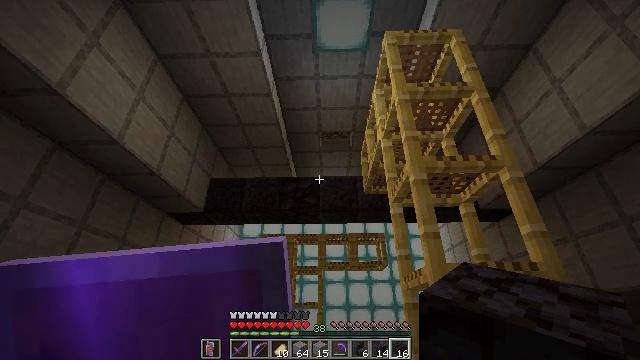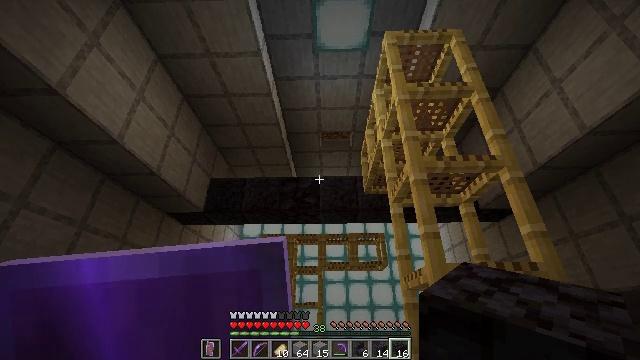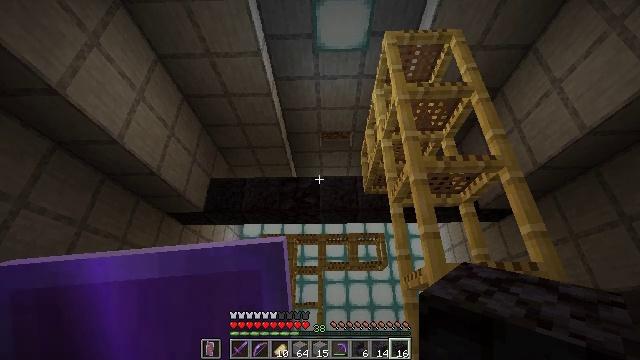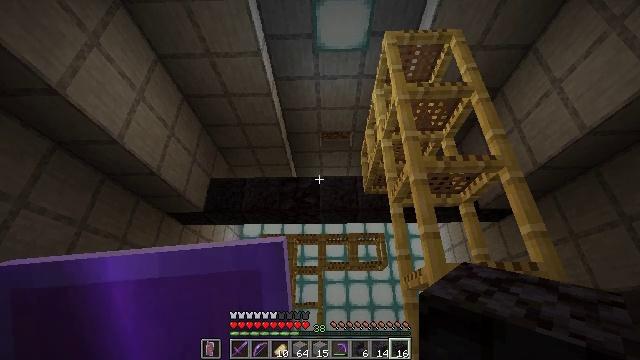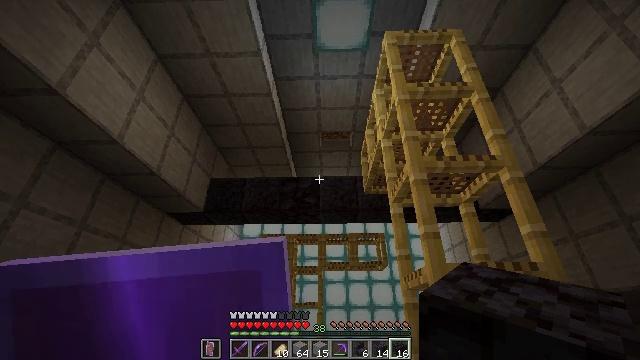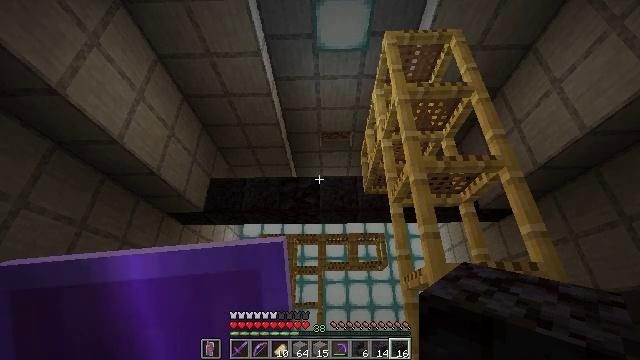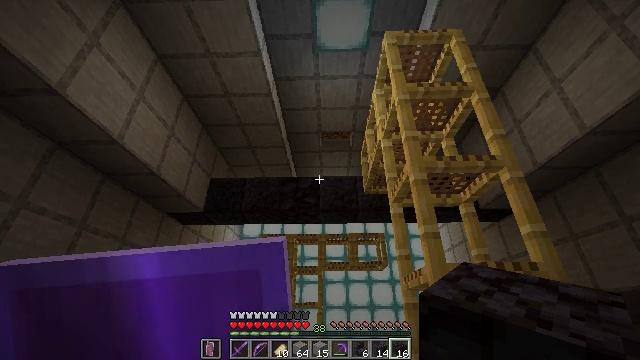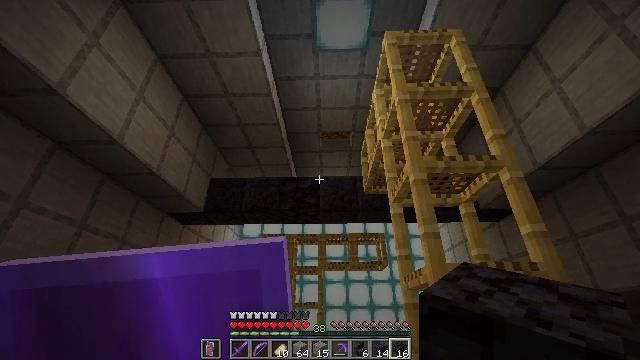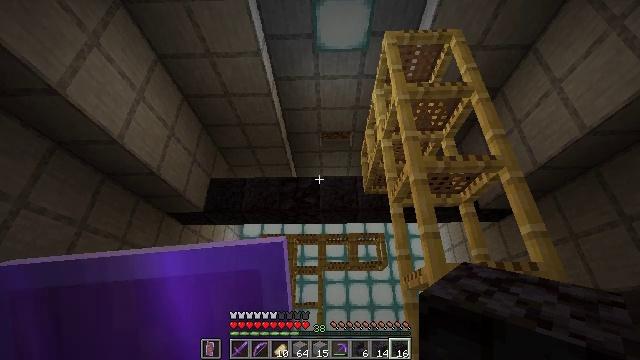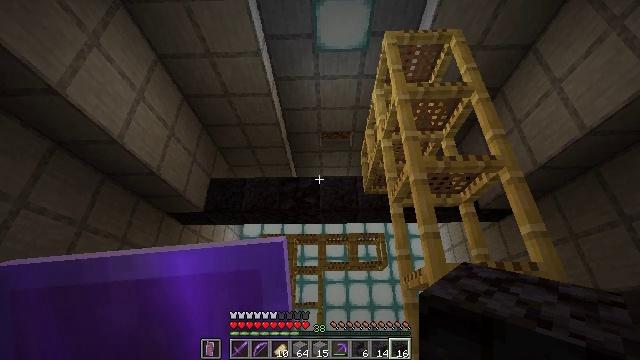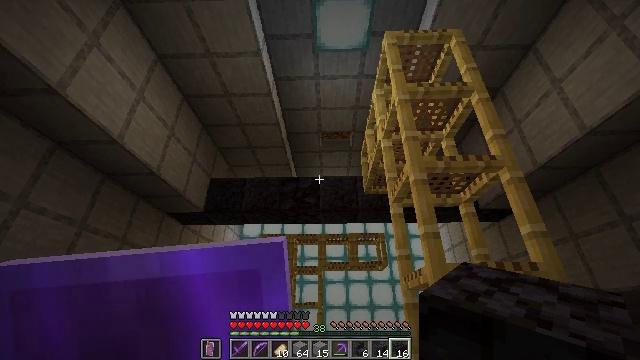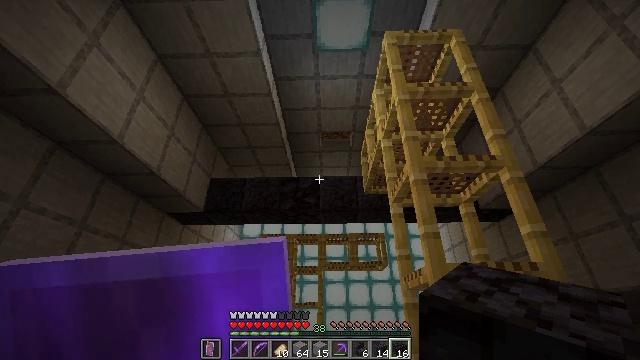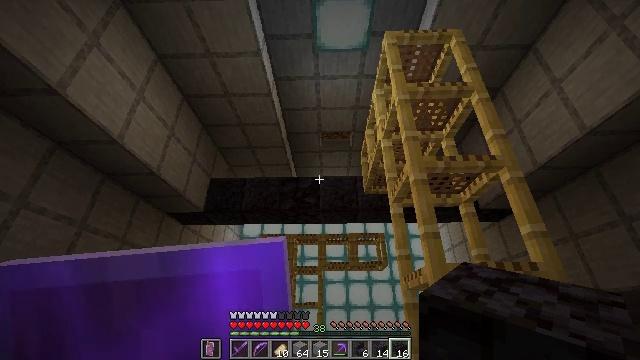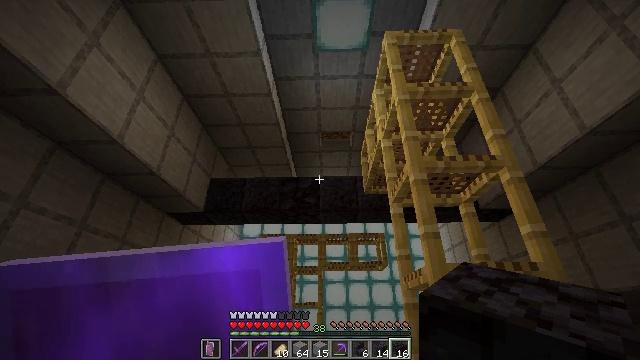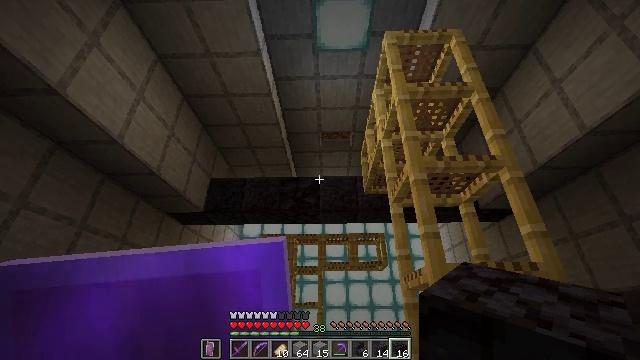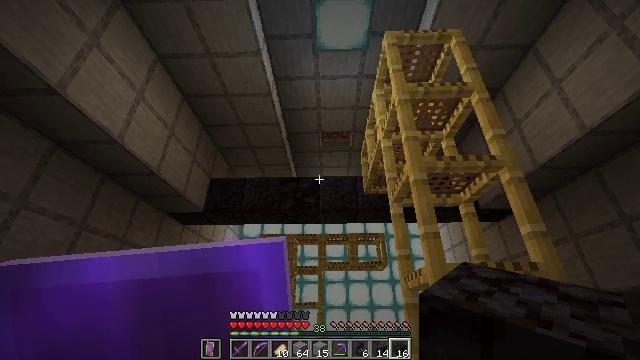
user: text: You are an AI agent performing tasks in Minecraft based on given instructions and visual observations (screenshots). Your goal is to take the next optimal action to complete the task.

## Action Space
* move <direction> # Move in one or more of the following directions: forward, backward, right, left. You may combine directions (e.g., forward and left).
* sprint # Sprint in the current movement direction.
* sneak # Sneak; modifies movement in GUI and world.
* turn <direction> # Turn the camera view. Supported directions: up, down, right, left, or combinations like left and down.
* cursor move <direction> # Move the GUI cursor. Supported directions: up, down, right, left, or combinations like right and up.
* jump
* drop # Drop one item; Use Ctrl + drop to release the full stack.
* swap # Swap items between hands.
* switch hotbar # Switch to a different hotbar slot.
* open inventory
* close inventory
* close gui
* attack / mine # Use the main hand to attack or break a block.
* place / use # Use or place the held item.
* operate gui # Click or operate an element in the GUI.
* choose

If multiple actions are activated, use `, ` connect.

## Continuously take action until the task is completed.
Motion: motion action
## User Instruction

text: Gather polished blackstone for building.
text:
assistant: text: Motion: no_op
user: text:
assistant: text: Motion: no_op
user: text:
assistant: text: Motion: no_op
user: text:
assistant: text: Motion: no_op
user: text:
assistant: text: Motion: no_op
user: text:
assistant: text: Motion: no_op
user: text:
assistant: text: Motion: no_op
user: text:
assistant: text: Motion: no_op
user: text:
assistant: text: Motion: no_op
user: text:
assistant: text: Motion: no_op
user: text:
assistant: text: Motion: no_op
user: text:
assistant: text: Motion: no_op
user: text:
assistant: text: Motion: no_op
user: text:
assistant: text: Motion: no_op
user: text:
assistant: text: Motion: no_op
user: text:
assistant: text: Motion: no_op
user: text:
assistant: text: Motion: no_op
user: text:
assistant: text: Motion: no_op
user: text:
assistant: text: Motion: no_op
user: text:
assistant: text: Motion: no_op
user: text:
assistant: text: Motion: no_op
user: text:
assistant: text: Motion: no_op
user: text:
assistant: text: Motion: no_op
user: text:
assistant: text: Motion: no_op
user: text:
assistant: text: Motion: no_op
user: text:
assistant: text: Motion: no_op
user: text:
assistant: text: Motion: no_op
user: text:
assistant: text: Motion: no_op
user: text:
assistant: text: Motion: no_op
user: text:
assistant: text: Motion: no_op